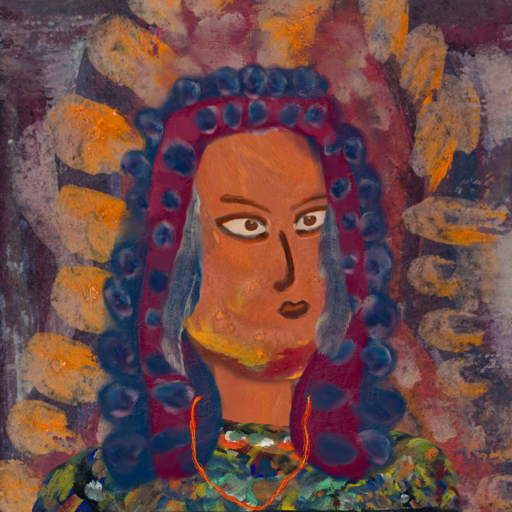
Background: Doll, Head And Neck Side: Mother_And_Son_Son, Face Side: Roy_Bahadur, Bust: An_Impression, Hair Side: Hill_Girl, Head Accessory: Blank, Second Necklace: Gypsy_Mother_2, Necklace: Blank, Baby: Blank